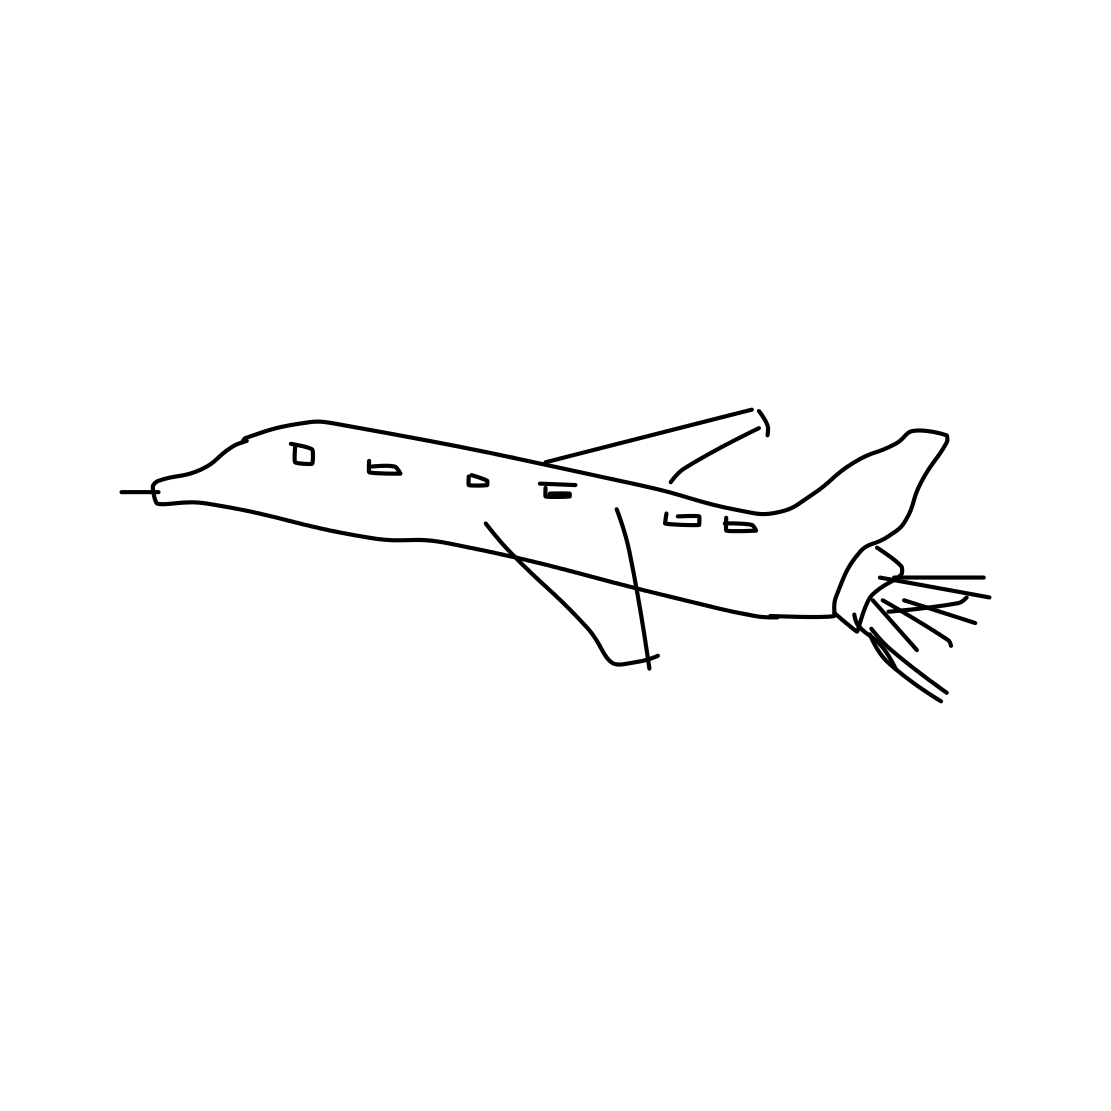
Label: space shuttle